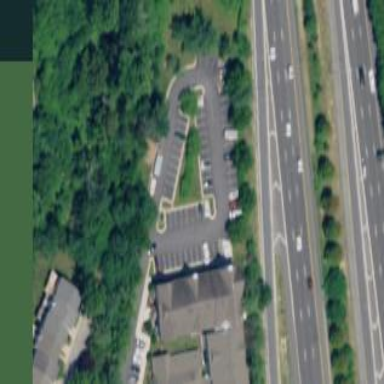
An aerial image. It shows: Parking area with surface.